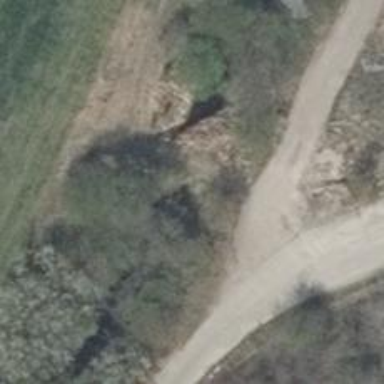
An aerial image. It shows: Culvert tunnel.